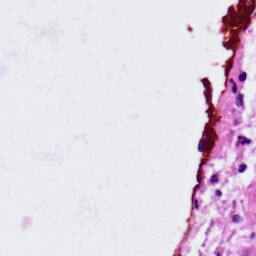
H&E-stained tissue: Lung